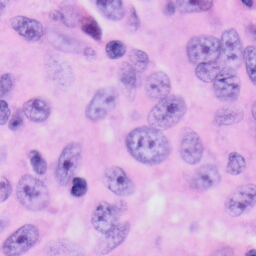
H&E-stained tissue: Skin